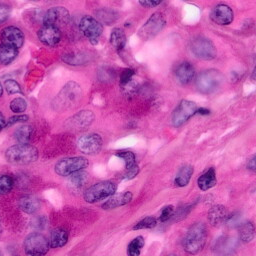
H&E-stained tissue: Pancreatic